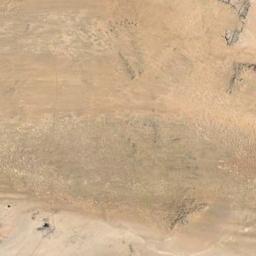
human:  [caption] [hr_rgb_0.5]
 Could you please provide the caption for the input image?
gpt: This is a yellow desert with wavy stripes .

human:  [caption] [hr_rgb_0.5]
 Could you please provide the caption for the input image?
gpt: The desert has yellow sand and some decayed rocks and the desert terrain is flat .

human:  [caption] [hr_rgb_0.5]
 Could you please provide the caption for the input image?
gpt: The yellow desert is full of sparse plants .

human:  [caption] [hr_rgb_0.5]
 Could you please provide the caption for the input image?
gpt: There are some bare rocks in this desert .

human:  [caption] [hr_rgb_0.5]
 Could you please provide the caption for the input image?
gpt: A yellow desert covered with bare land .